Question: Currently I am using the query below together with a recursive function to print a menu.
'''
"SELECT * FROM categories WHERE FIND_IN_SET('".$parent."', parentId)"
'''
DB structure:

The result by printing this out is:
'''
Smycken
--| Halsband
--|--| Guld
--|--|--| test
--|--|--|--| test2
--|--| Silver
--| Armband
Honung
'''
Row 10, 'parentId'. I got two values separated with a comma (I've read that this is not the ultimate way to store values, but I'll do it anyway), The solution I found was to use FIND_IN_SET or use LIKE, I get neither of them to work as I wish...
Suggestions or a solution for my problem?
This is my function:
'''
function getSubCat($level = 0, $parent = 0)
{
$hasChildren = false;
$outputHtml = '%s';
$childrenHtml = '';
$dbh = getdbh();
$getSubCategory = $dbh->prepare("SELECT * FROM categories WHERE FIND_IN_SET('".$parent."', parentId)");
$getSubCategory->execute();
$categories = $getSubCategory->fetchAll();
foreach($categories as $category)
{
if ($category['parentId'] == $parent) {
$hasChildren = true;
$childrenHtml .= '<option value="'.$category['id'].'">';
for($k = 0 ; $k < $level; $k++) {
$childrenHtml .= '--|';
}
$childrenHtml .= ' '.$category['name'];
$level++;
$childrenHtml .= '</option>';
$childrenHtml .= getSubCat($level, $category['id']);
$level--;
}
}
if (!$hasChildren) {
$outputHtml = '';
}
return sprintf($outputHtml, $childrenHtml);
}
'''
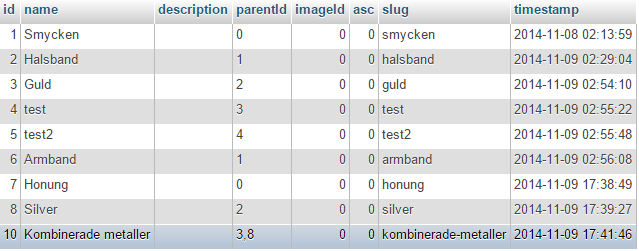
Answer: Change this line:
'''
if ($category['parentId'] == $parent) {
'''
to:
'''
if (in_array($parent, explode(',', $category['parentId']))) {
'''
The '==' test won't look for an element in a comma-separated string.
Actually, you don't need this 'if' at all. The 'WHERE' clause in the SQL already guarantees that '$parent' is in '$category['parentId']'.